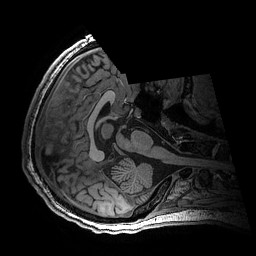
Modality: T1w
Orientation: axial
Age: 21
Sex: female
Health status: healthy